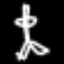
Label: The Eiffel Tower